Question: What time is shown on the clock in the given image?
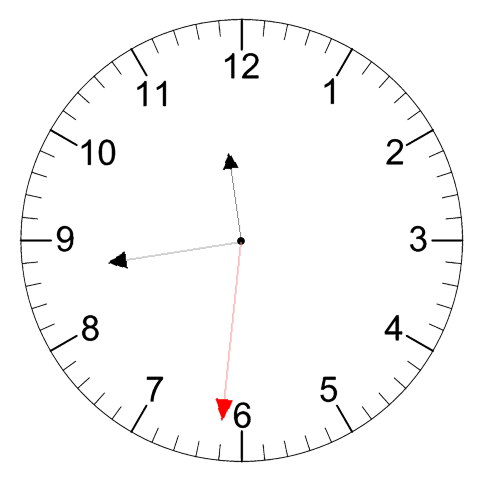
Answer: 11:43:31